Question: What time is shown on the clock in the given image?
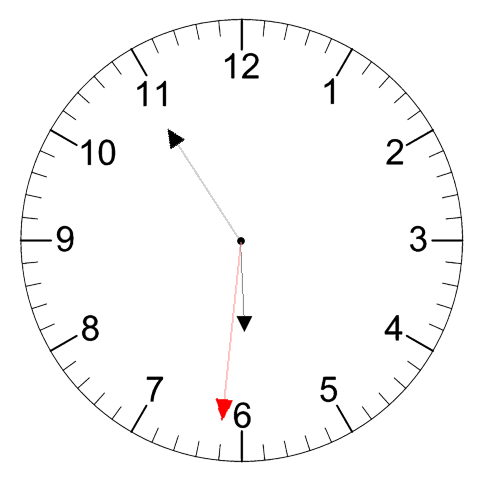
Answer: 05:54:31